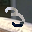
Label: 3